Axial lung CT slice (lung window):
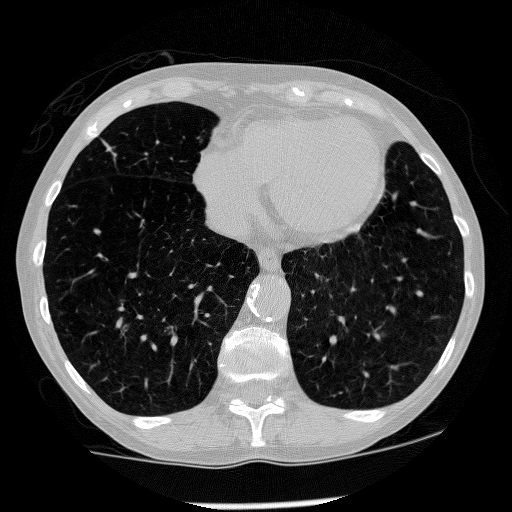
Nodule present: no